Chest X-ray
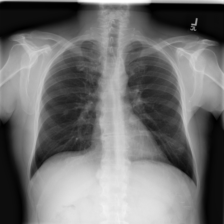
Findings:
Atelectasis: negative
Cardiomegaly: negative
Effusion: negative
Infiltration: negative
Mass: negative
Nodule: positive
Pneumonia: negative
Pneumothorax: negative
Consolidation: negative
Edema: negative
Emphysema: negative
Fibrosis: negative
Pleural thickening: negative
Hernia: negative